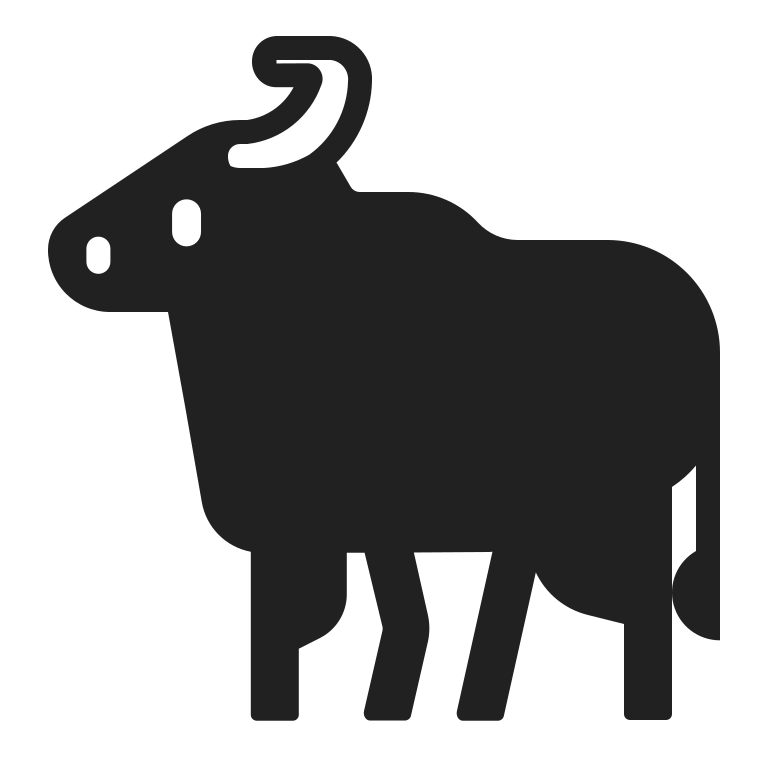
water buffalo high contrast